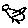
Label: bird